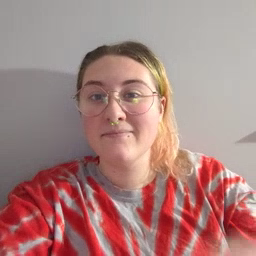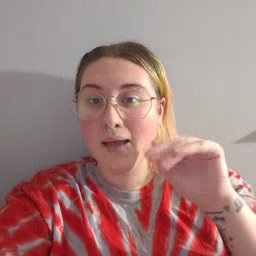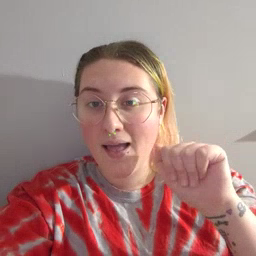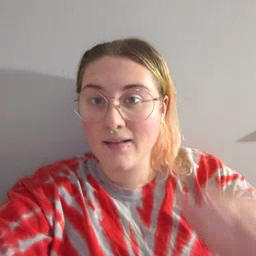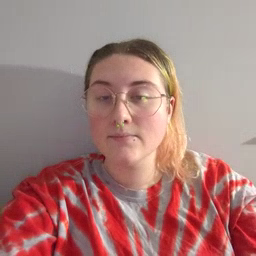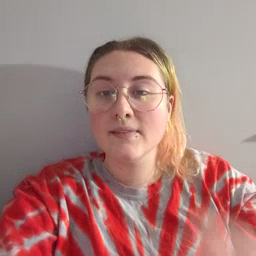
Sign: bye